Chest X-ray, PA view. Patient: 34 years old, sex F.
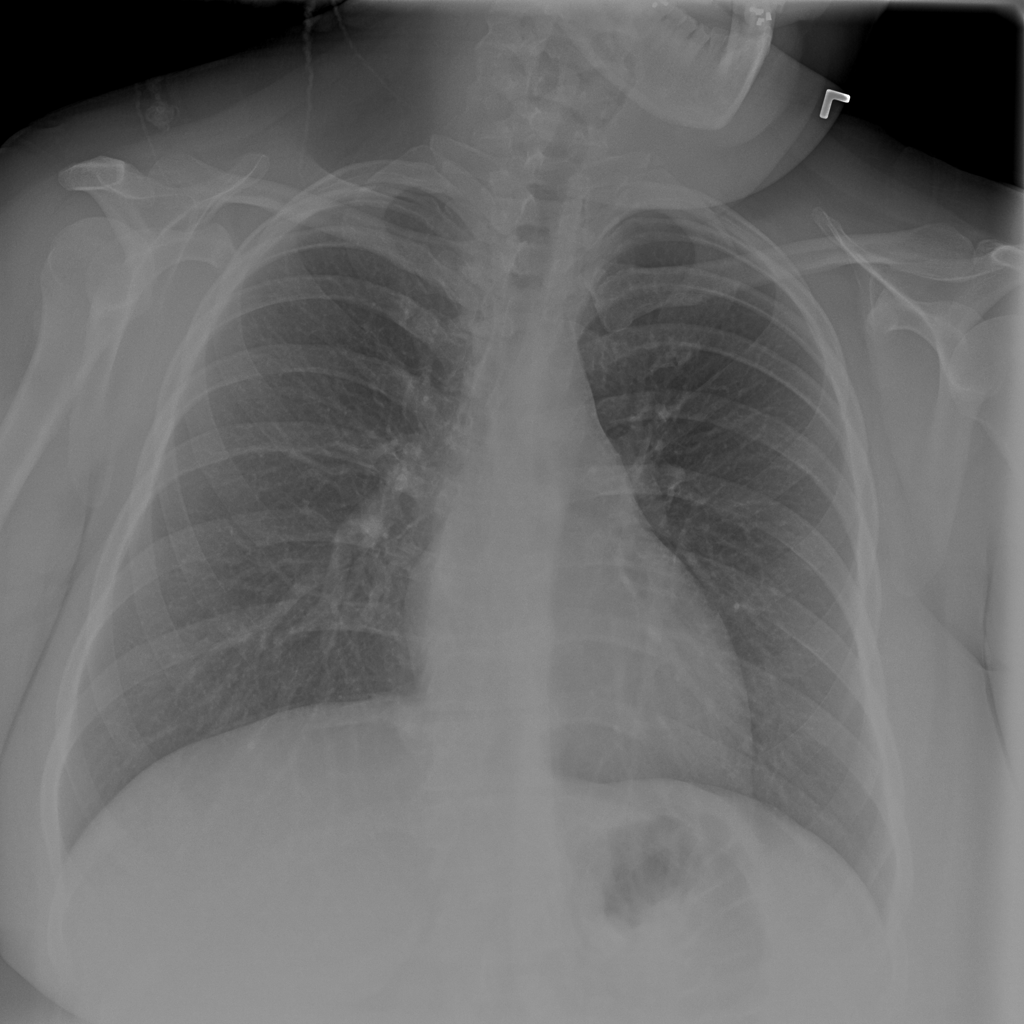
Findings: No Finding